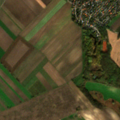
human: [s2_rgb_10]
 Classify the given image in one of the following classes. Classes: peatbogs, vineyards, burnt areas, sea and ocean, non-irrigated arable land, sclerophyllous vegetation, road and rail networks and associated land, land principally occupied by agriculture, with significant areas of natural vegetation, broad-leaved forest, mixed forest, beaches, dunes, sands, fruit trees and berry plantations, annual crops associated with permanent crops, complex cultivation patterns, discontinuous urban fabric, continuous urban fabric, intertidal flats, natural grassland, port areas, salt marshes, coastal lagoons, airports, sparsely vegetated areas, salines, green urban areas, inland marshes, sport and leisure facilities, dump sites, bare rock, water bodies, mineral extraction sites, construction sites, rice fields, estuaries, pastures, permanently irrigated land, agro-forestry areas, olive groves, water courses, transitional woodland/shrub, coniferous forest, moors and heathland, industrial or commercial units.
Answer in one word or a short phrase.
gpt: discontinuous urban fabric, non-irrigated arable land, land principally occupied by agriculture, with significant areas of natural vegetation